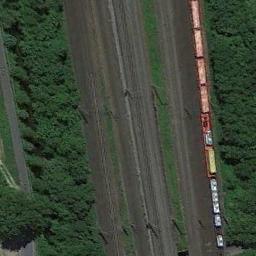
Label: railway